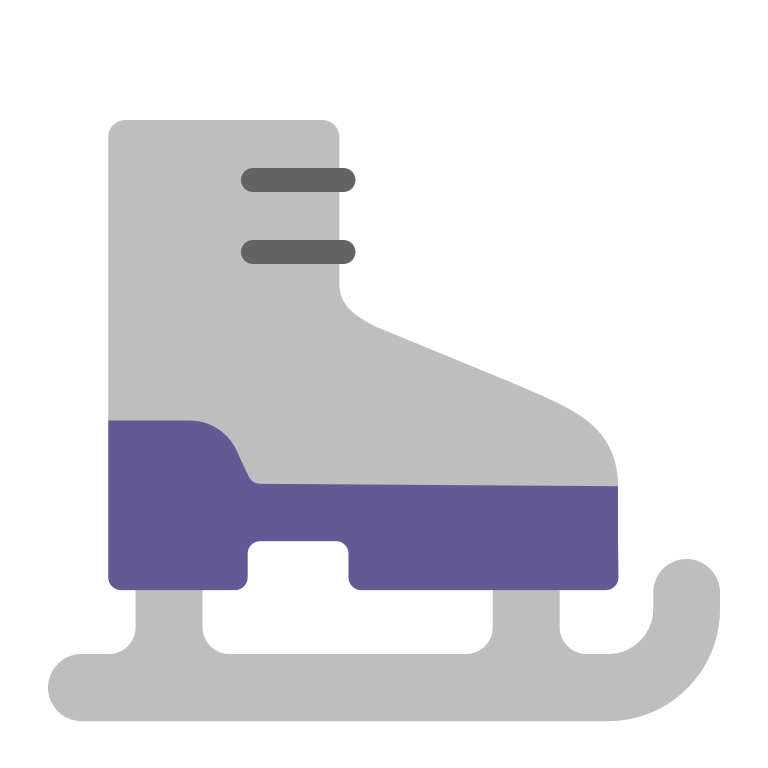
ice skate flat